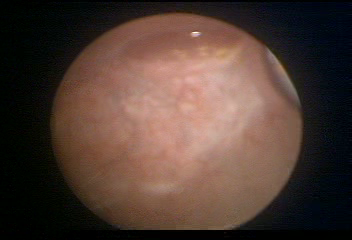
Modality: WLC
Class: Normal mucosa
Bladder cancer association: No